Chest X-ray. View position: PA
Patient age: 20
Patient sex: F
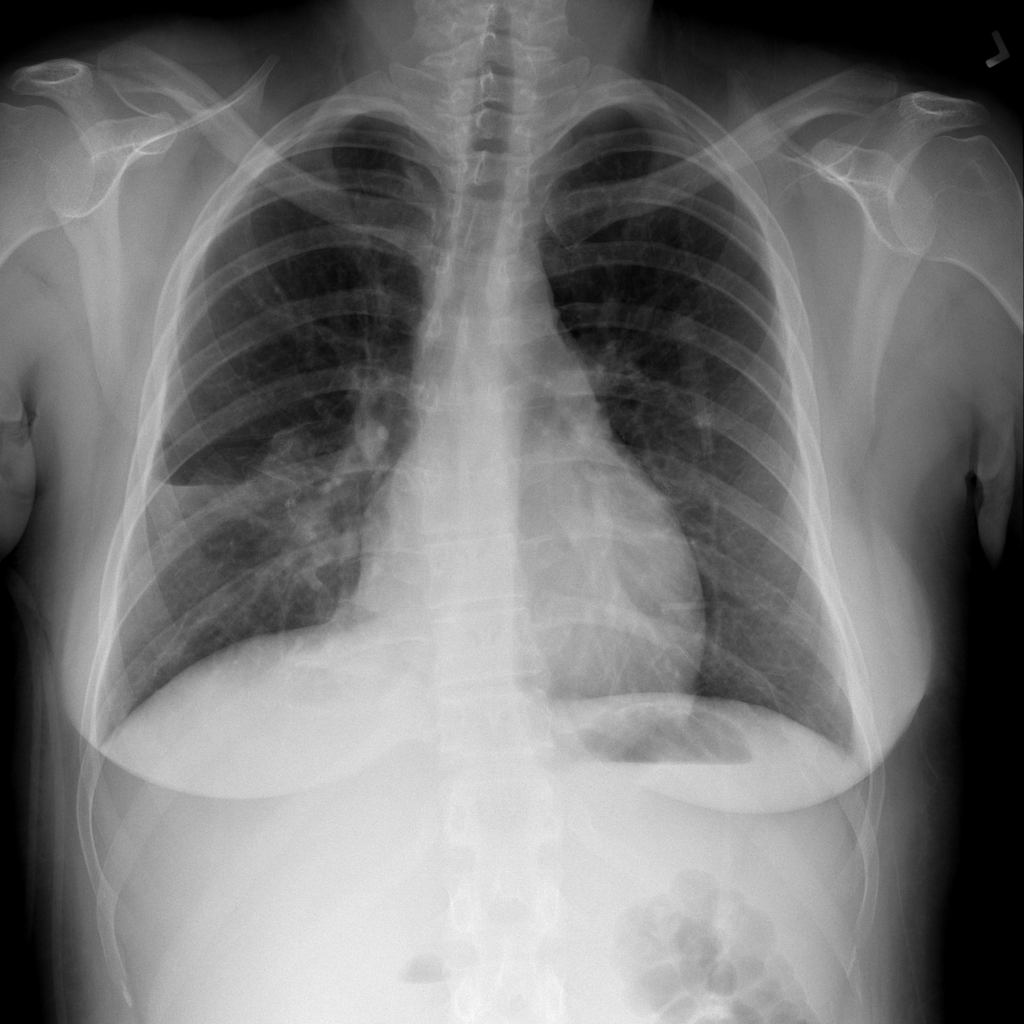
Finding: Pneumothorax